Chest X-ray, AP view. Patient: 34 years old, sex F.
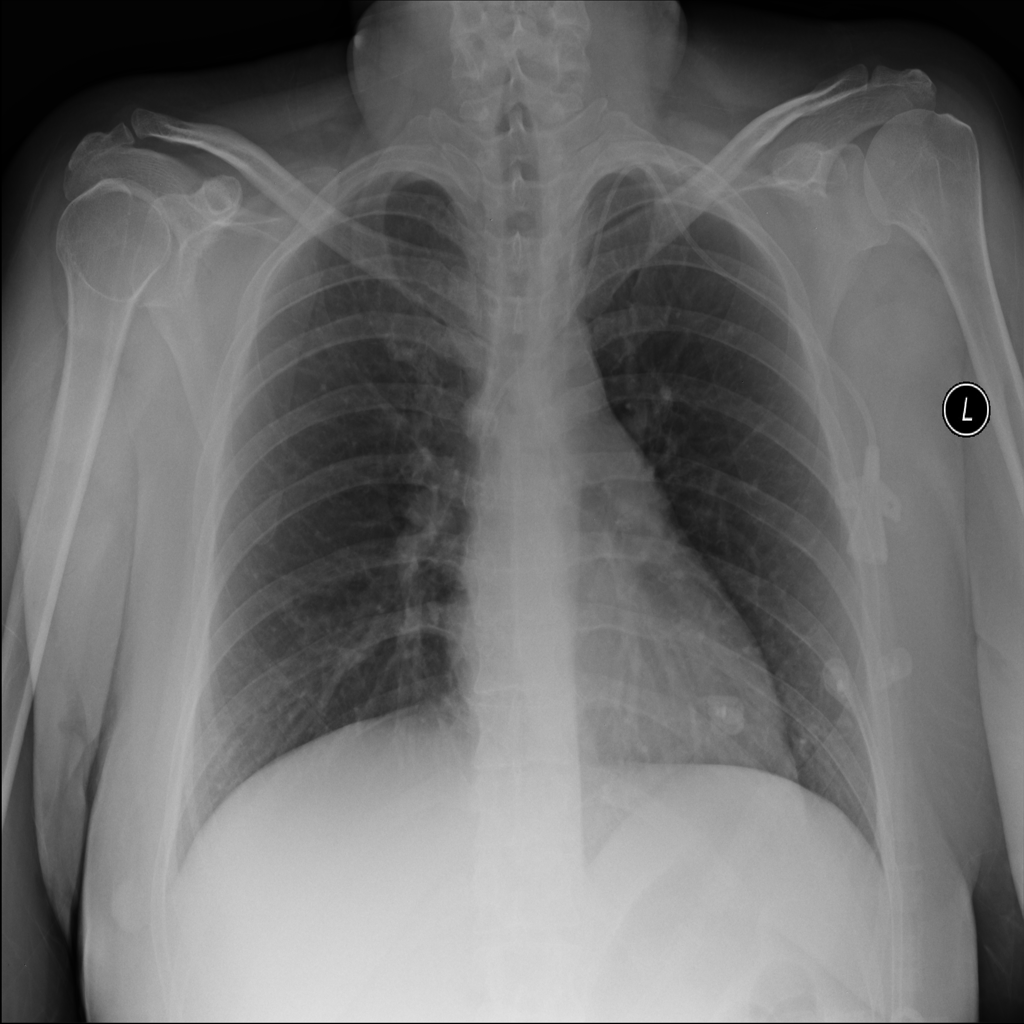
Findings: No Finding